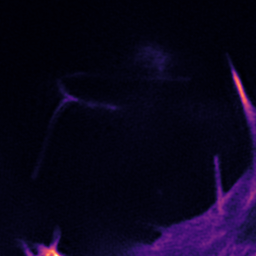
Label: Super-resolution F-actin image